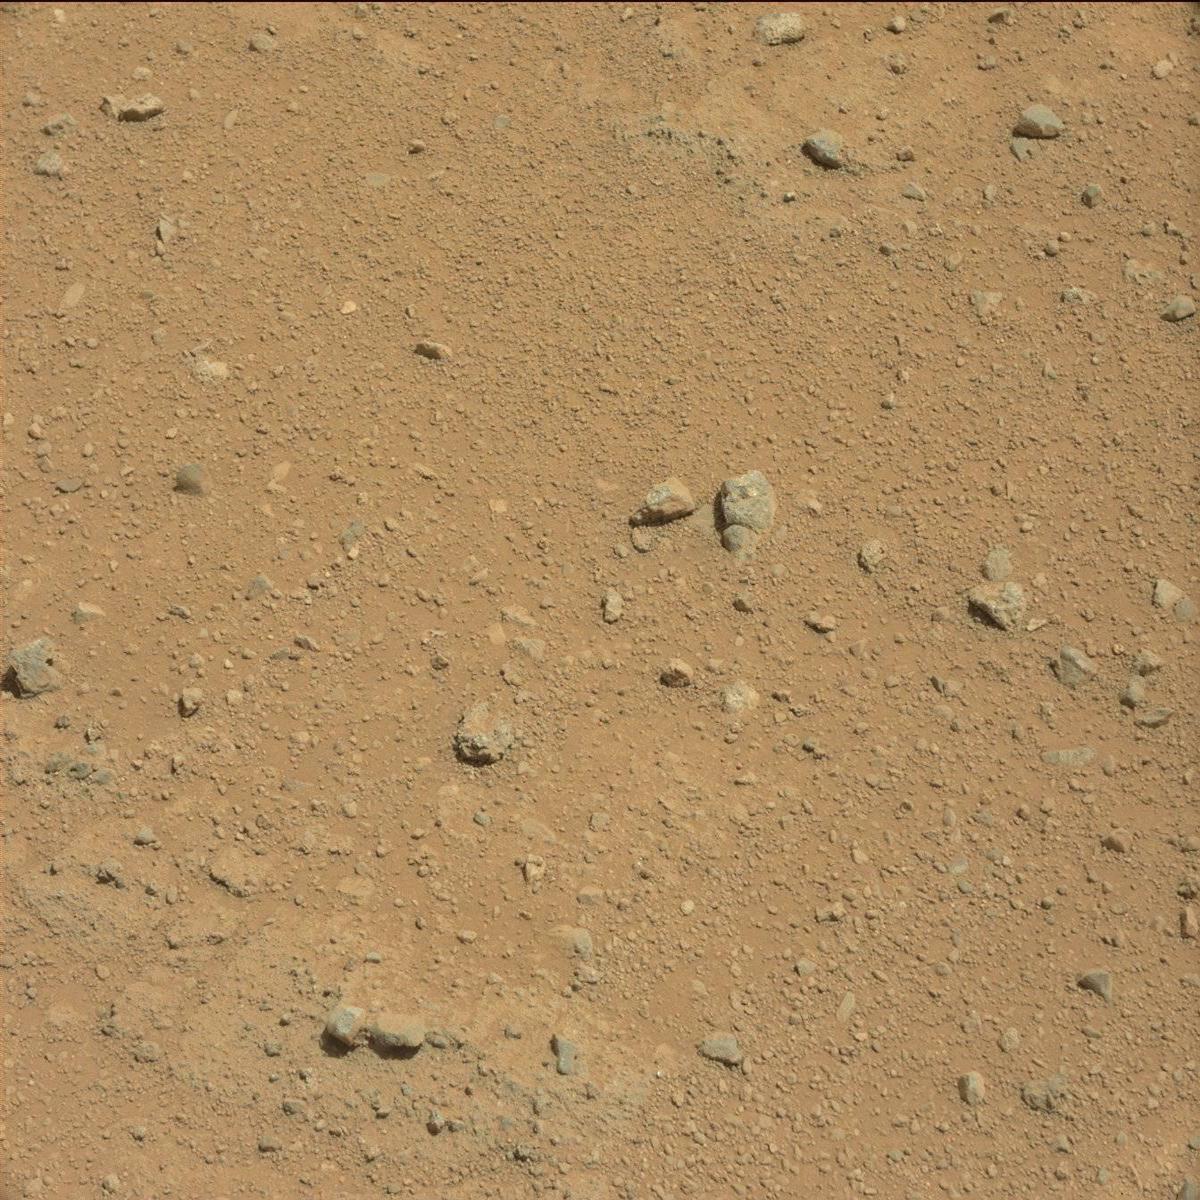
Terrain classes present: Bedrock, Rock, Sand / Soil